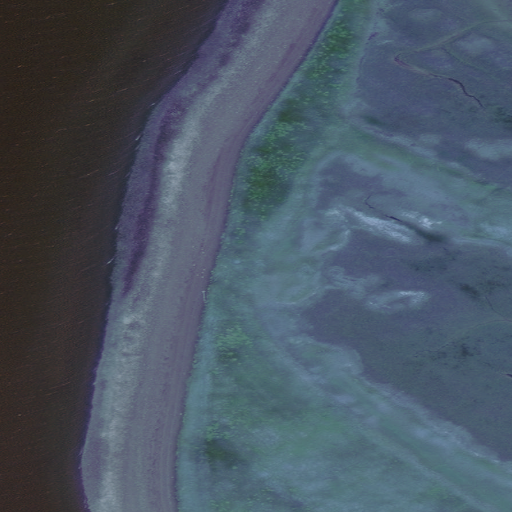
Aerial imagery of bar in Alaska named Packers Spit containing only unknown